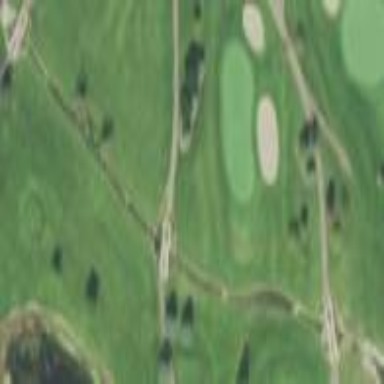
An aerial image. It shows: Water hazard on golf course. The hazard is natural water feature.